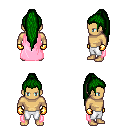
a pixel art fantasy rpg character, male body template, human, tanned skin, pink cape, white pants, green extra-long topknot hairstyle, gold gloves, four views (front, back, left, right), 2x2 character sprite sheet, small pixel art, hard edges, no anti-aliasing